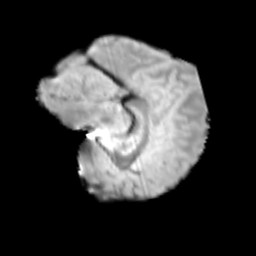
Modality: T2w
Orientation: sagittal
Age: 12
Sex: female
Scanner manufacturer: siemens
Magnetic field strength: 3 T
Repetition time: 3.8 s
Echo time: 0.07 s